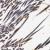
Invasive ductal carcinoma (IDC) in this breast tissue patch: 0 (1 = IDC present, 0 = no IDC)